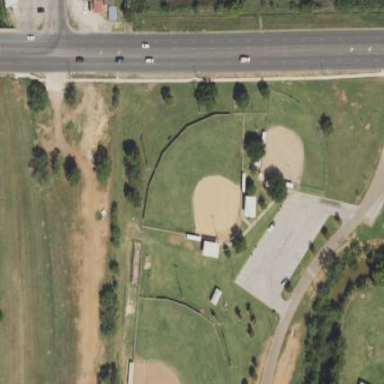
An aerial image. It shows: Baseball pitch for leisure and sports activities.